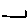
Label: line